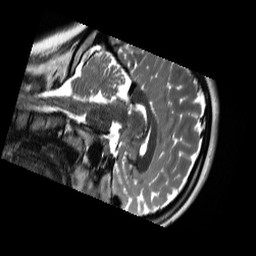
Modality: T2w
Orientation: sagittal
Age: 19
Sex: female